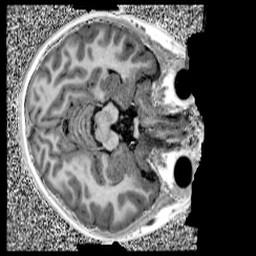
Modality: UNIT1
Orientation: axial
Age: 10
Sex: female
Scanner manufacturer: siemens
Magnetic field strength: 3 T
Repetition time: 4 s
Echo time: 0.00299 s